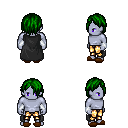
a pixel art fantasy rpg character, male body template, dark elf, purple skin, black cape, gold greaves, green bangs hairstyle, white cloth bracers, brown slippers, four views (front, back, left, right), 2x2 character sprite sheet, small pixel art, hard edges, no anti-aliasing